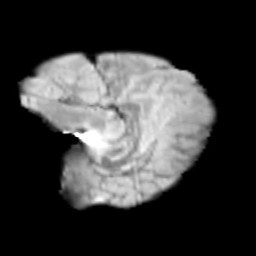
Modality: T2w
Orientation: sagittal
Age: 10
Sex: female
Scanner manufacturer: siemens
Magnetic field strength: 3 T
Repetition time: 3.8 s
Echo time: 0.07 s